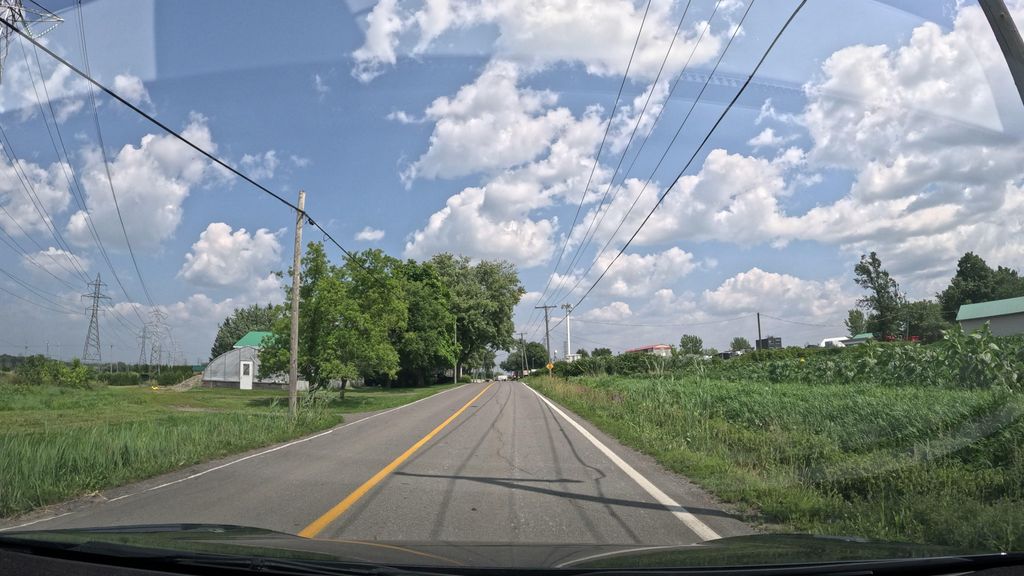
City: montreal